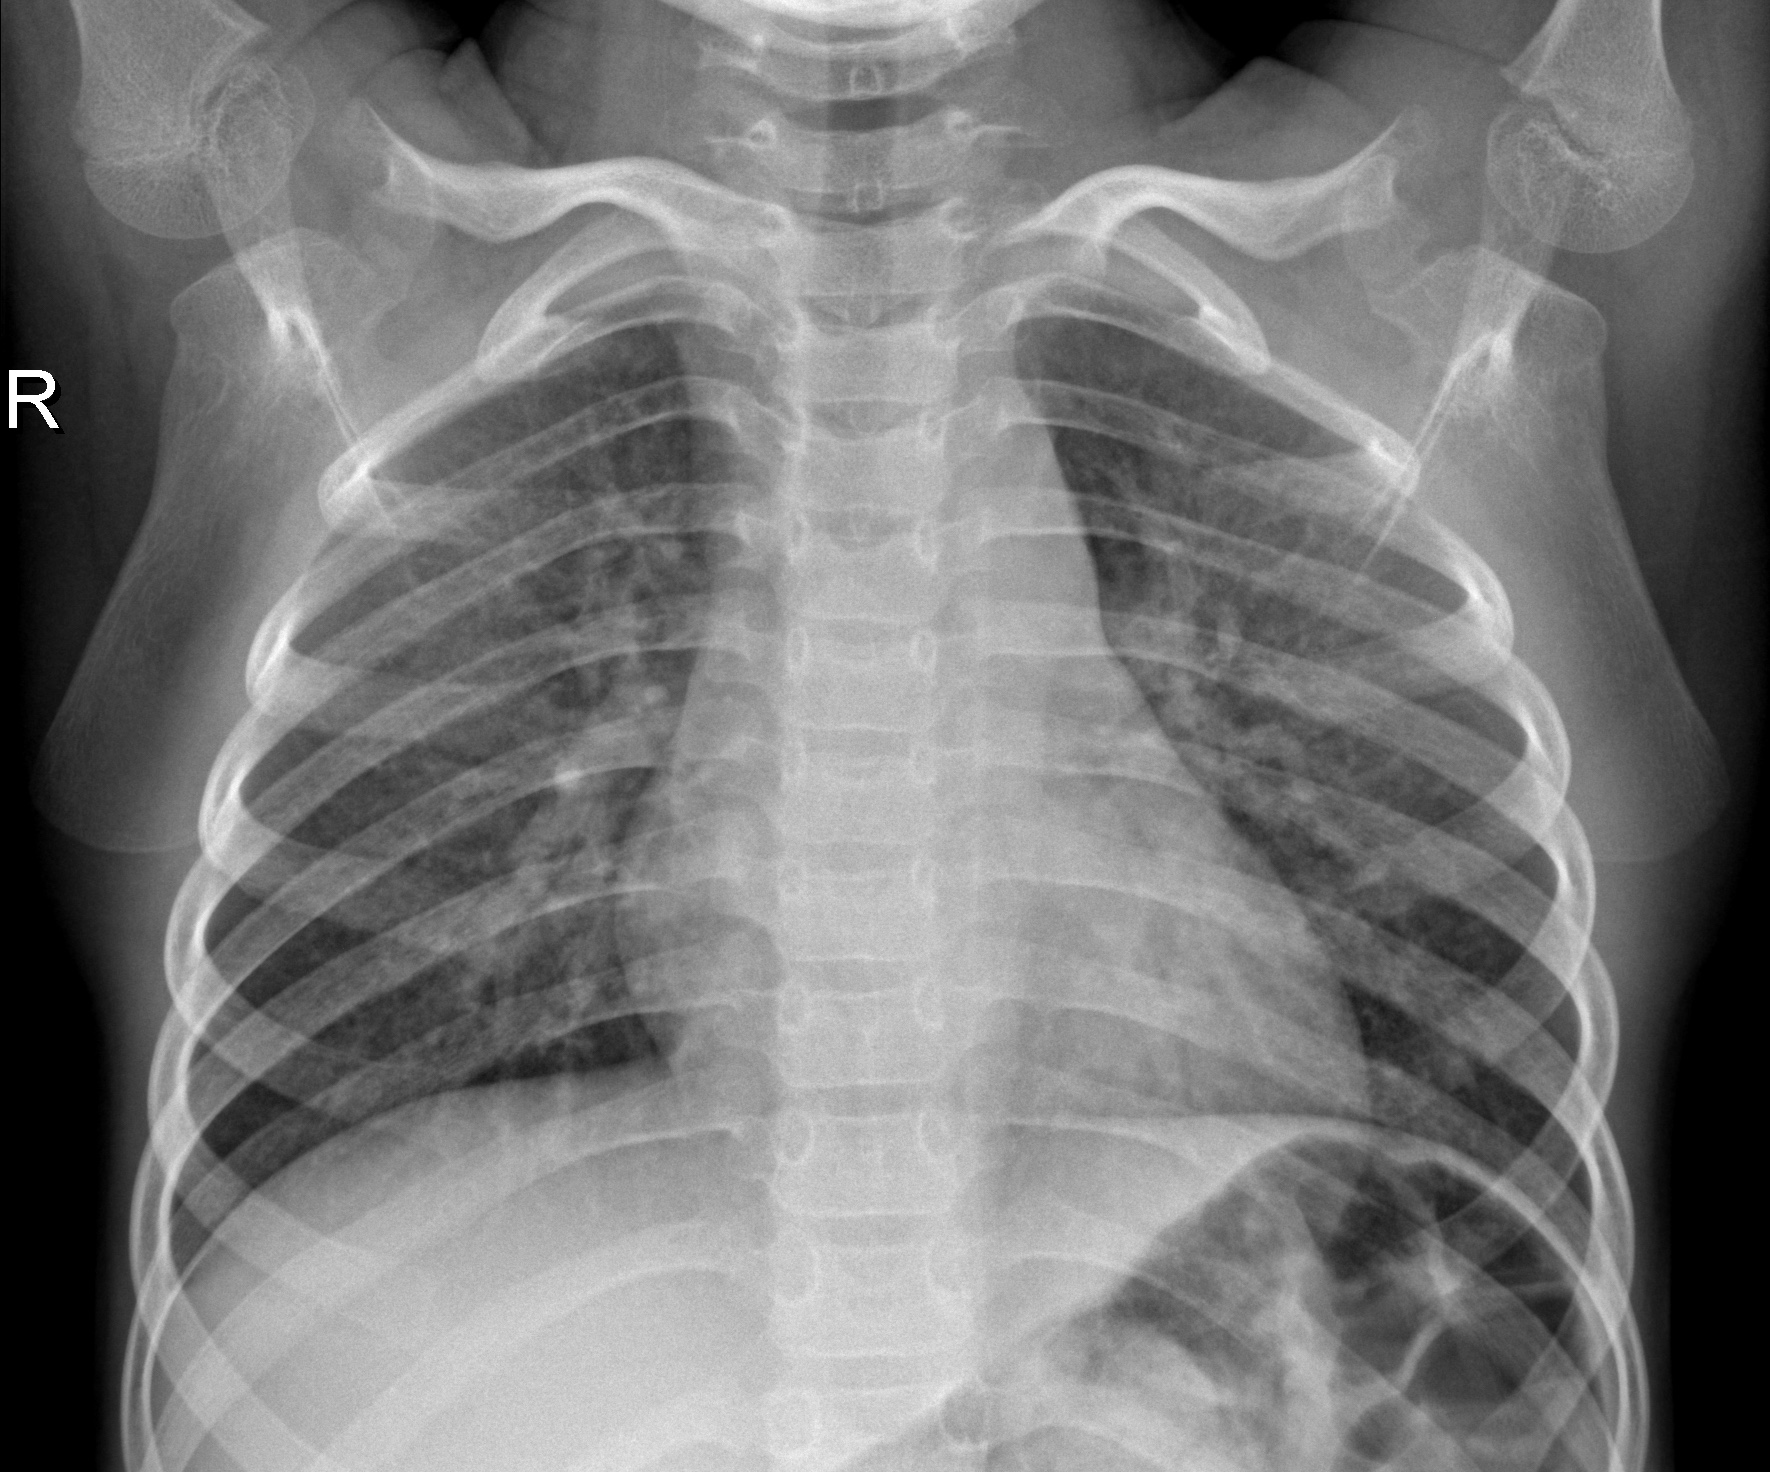
Diagnosis: NORMAL